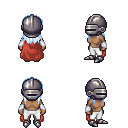
a pixel art fantasy rpg character, female body template, human, dark skin, maroon cape, white pants, white cyan unkempt hairstyle, metal helm, white cloth bracers, metal boots, four views (front, back, left, right), 2x2 character sprite sheet, small pixel art, hard edges, no anti-aliasing